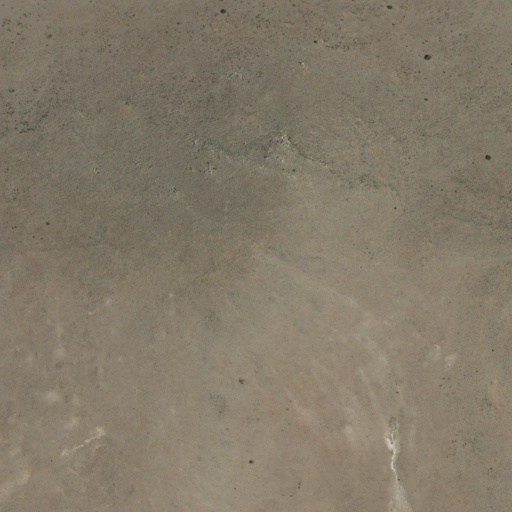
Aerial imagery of mountain in New Mexico named Hog Hill containing shrub and evergreen forest